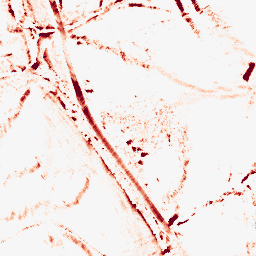
Category: morphological
Decomposition family: morphological_diamond
Decomposition parameters: operation: opening
radius: 5
Upsampling method: sinc_hamming
Upsampling parameters: scale: 4
kernel_size: 16
Upsampling scale: 4